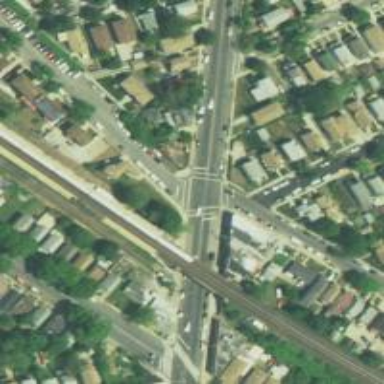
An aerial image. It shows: Road with crossing.